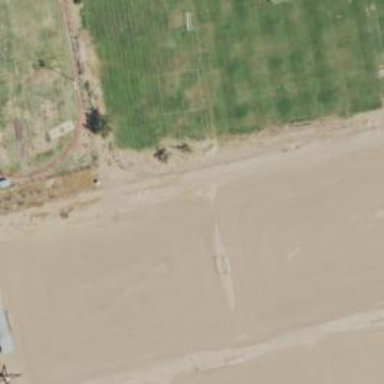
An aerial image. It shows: Soccer pitch for leisure land activities.